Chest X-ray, AP view. Patient: 31 years old, sex F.
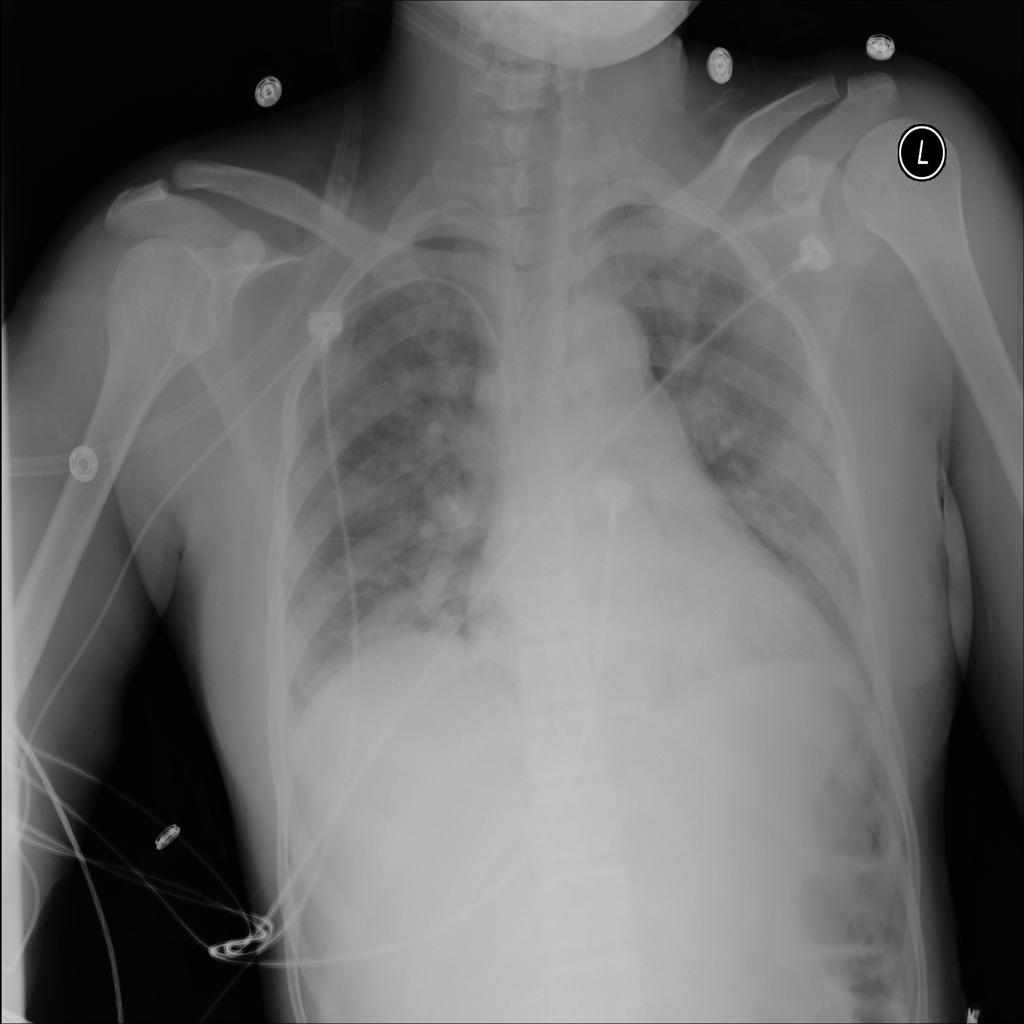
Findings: Consolidation, Infiltration